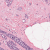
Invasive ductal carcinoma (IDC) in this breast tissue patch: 0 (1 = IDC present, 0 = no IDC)